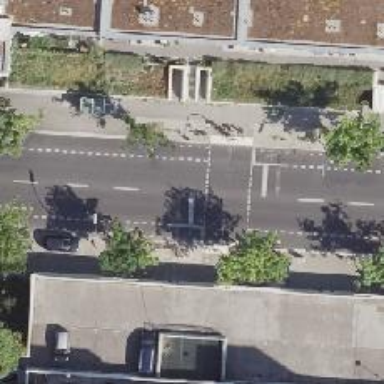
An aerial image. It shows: Road with traffic signals for signaling.